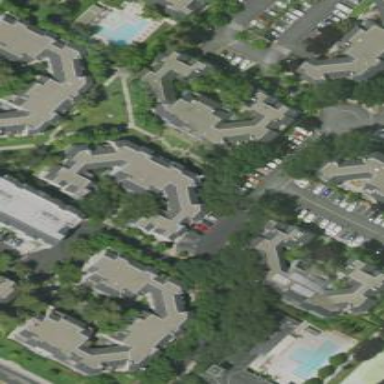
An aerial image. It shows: View of apartment building.